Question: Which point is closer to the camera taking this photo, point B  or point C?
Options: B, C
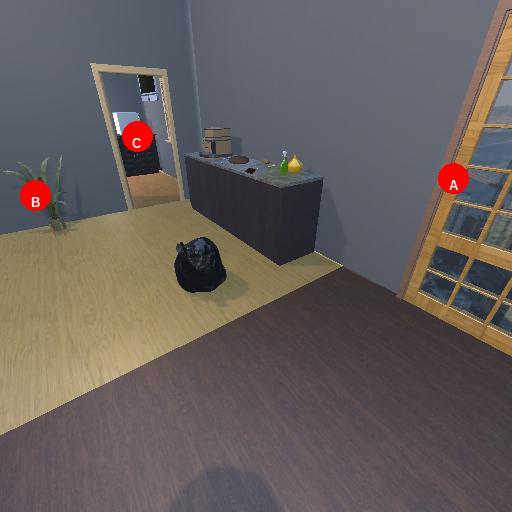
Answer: B